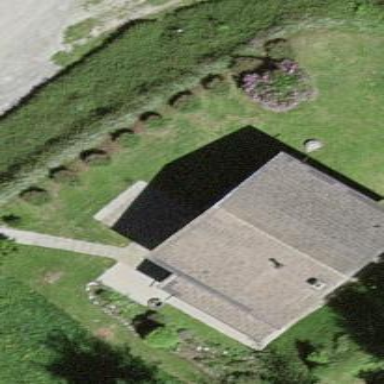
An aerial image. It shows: Simple and straightforward house.